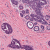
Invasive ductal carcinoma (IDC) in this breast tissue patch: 1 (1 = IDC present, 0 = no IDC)